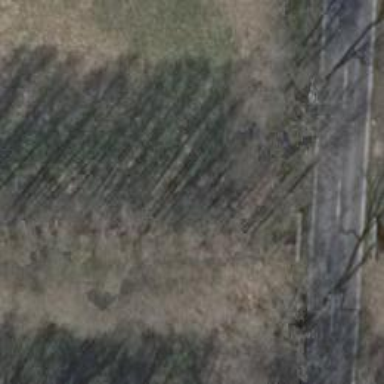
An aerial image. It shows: Row of trees in natural setting.